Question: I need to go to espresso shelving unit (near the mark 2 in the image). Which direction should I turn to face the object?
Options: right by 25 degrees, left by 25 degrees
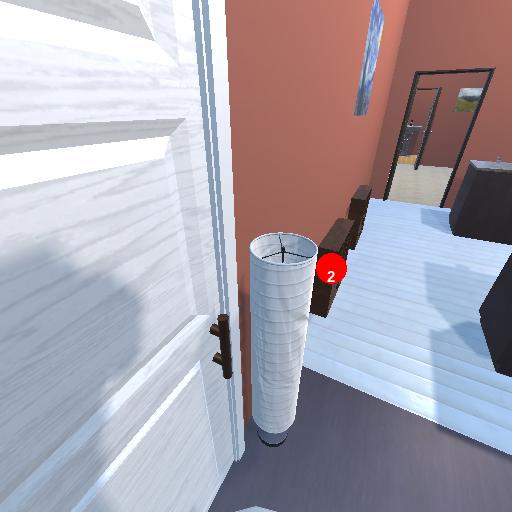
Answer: right by 25 degrees